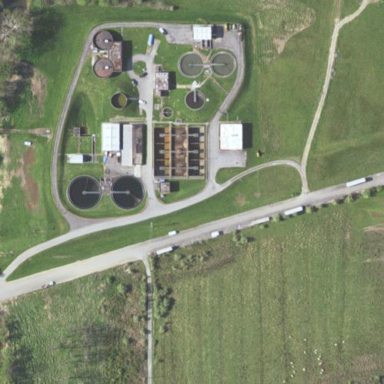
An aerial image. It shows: Wastewater plant.